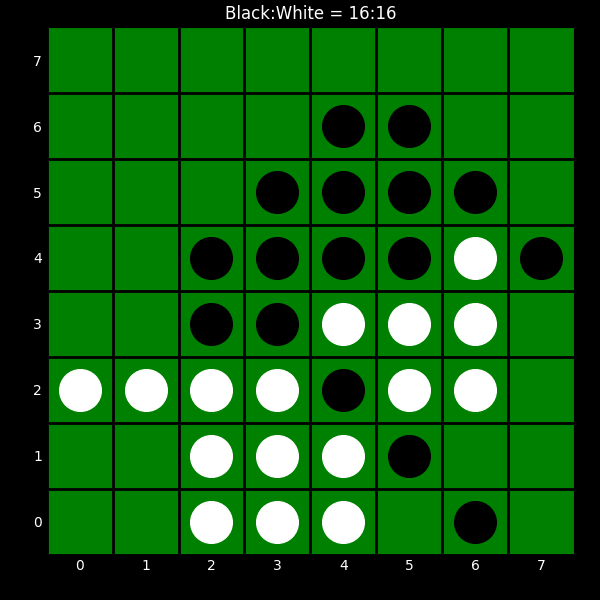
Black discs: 16
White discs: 16